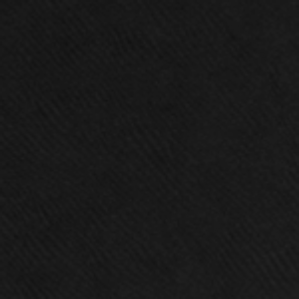
Label: frost